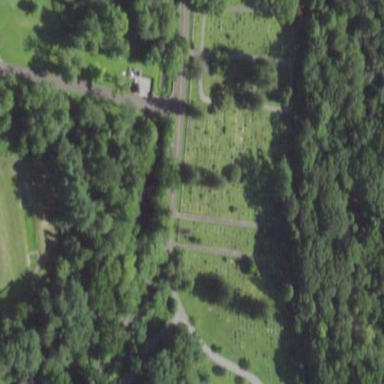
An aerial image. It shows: Cemetery.